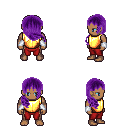
a pixel art fantasy rpg character, male body template, human, dark skin, gold chest armor, red pants, purple right-swept hairstyle, white cloth bracers, four views (front, back, left, right), 2x2 character sprite sheet, small pixel art, hard edges, no anti-aliasing